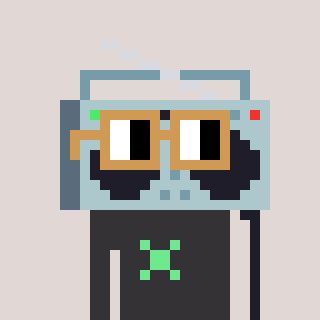
a pixel art character with square brown glasses, a boombox-shaped head and a grayscale-colored body on a warm background